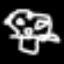
Label: mushroom